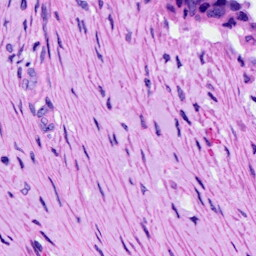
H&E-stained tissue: Ovarian